Question: I try to change page on android application. It have error but look like its swap a little while.
'''
public class gps_gui extends Activity implements View.OnClickListener{
/** Called when the activity is first created. */
private static final int ACTIVITY_CREATE = 0;
@Override
public void onCreate(Bundle savedInstanceState) {
super.onCreate(savedInstanceState);
setContentView(R.layout.main);
final Button login = (Button) findViewById(R.id.login);
login.setOnClickListener((OnClickListener) this);
}
public void onClick(View v){
//Toast.makeText(this, "Already Login",Toast.LENGTH_SHORT).show();
Intent i = new Intent(this, SecondPage.class);
startActivityForResult(i, ACTIVITY_CREATE);
}
}
public class SecondPage extends Activity {
@Override
protected void onCreate(Bundle savedInstanceState) {
// TODO Auto-generated method stub
super.onCreate(savedInstanceState);
setContentView(R.layout.second_page);
}
'''
}
In AndriodManifest.xml
'''
<?xml version="1.0" encoding="utf-8"?>
<manifest xmlns:android="http://schemas.android.com/apk/res/android"
package="gps.GUI"
android:versionCode="1"
android:versionName="1.0">
<application android:icon="@drawable/icon" android:label="@string/app_name">
<activity android:name=".gps_gui"
android:label="@string/app_name">
<intent-filter>
<action android:name="android.intent.action.MAIN" />
<category android:name="android.intent.category.LAUNCHER" />
</intent-filter>
</activity>
<activity android:name="second_page"></activity>
</application>
<uses-sdk android:minSdkVersion="8" />
</manifest>
'''
Anyone can help me ? thanks
Errors:
01-29 13:56:57.709: ERROR/AndroidRuntime(393): FATAL EXCEPTION: main
01-29 13:56:57.709: ERROR/AndroidRuntime(393): android.content.ActivityNotFoundException: Unable to find explicit activity class {gps.GUI/gps.GUI.SecondPage}; have you declared this activity in your AndroidManifest.xml?
01-29 13:56:57.709: ERROR/AndroidRuntime(393): at android.app.Instrumentation.checkStartActivityResult(Instrumentation.java:1404)
01-29 13:56:57.709: ERROR/AndroidRuntime(393): at android.app.Instrumentation.execStartActivity(Instrumentation.java:1378)
01-29 13:56:57.709: ERROR/AndroidRuntime(393): at android.app.Activity.startActivityForResult(Activity.java:2817)
01-29 13:56:57.709: ERROR/AndroidRuntime(393): at gps.GUI.gps_gui$1.onClick(gps_gui.java:30)
01-29 13:56:57.709: ERROR/AndroidRuntime(393): at android.view.View.performClick(View.java:2408)
01-29 13:56:57.709: ERROR/AndroidRuntime(393): at android.view.View$PerformClick.run(View.java:8816)
01-29 13:56:57.709: ERROR/AndroidRuntime(393): at android.os.Handler.handleCallback(Handler.java:587)
01-29 13:56:57.709: ERROR/AndroidRuntime(393): at android.os.Handler.dispatchMessage(Handler.java:92)
01-29 13:56:57.709: ERROR/AndroidRuntime(393): at android.os.Looper.loop(Looper.java:123)
01-29 13:56:57.709: ERROR/AndroidRuntime(393): at android.app.ActivityThread.main(ActivityThread.java:4627)
01-29 13:56:57.709: ERROR/AndroidRuntime(393): at java.lang.reflect.Method.invokeNative(Native Method)
01-29 13:56:57.709: ERROR/AndroidRuntime(393): at java.lang.reflect.Method.invoke(Method.java:521)
01-29 13:56:57.709: ERROR/AndroidRuntime(393): at com.android.internal.os.ZygoteInit$MethodAndArgsCaller.run(ZygoteInit.java:868)
01-29 13:56:57.709: ERROR/AndroidRuntime(393): at com.android.internal.os.ZygoteInit.main(ZygoteInit.java:626)
01-29 13:56:57.709: ERROR/AndroidRuntime(393): at dalvik.system.NativeStart.main(Native Method)
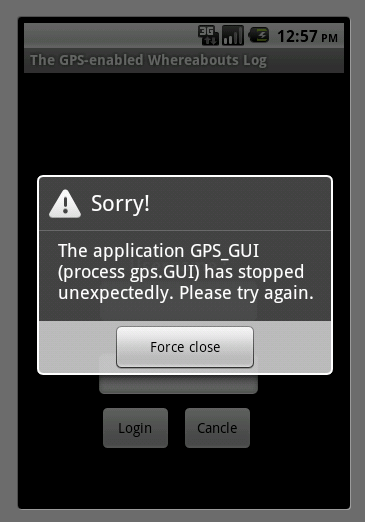
Answer: You created both activities in same files, please do it in a separate .java files and also declare the activity in an android manifest file with activity name.
---
---
It's because you have declared a different name in the java class and manifest file:
---
Use this in manifest file:
---
'''
<activity android:name=".SecondPage"/>
'''